Question: How can I resize input text in primefaces data table
'''
<p:column headerText="ID" sortBy="#{bb.ID}" filterBy="#{bb.ID}" filterMatchMode="contains"
style="text-align: center;" styleClass="headerText">
<p:outputLabel styleClass="OutputLabel" value="#{bb.ID}" />
</p:column>
'''

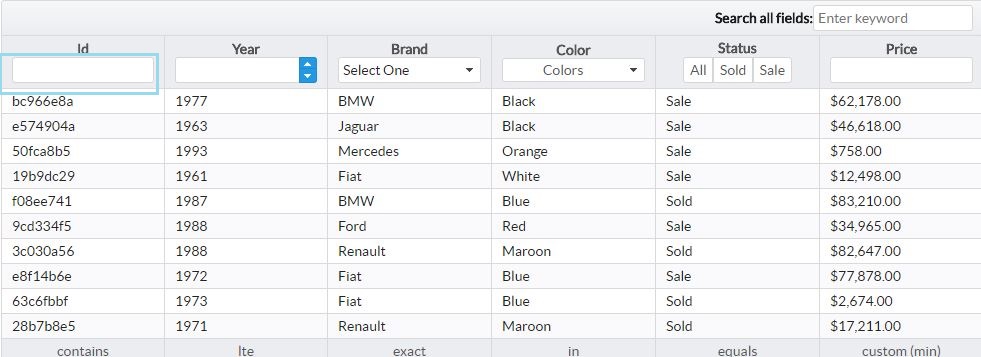
Answer: Since I can't vote for duplicates yet the answer is simple...
Duplicate of: <URL>
Just use a filterStyle property like filterStyle="width:20px".
'''
<p:column headerText="ID"
sortBy="#{bb.ID}"
filterBy="#{bb.ID}"
filterStyle="width: 20px"
filterMatchMode="contains"
style="text-align: center;"
styleClass="headerText">
'''